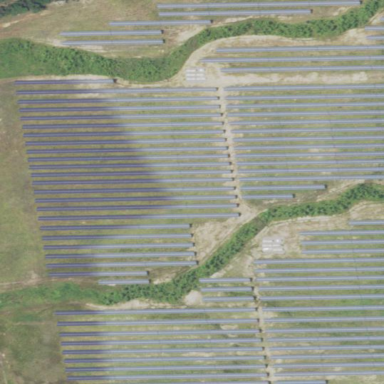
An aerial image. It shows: Solar power plant using photovoltaic technology.